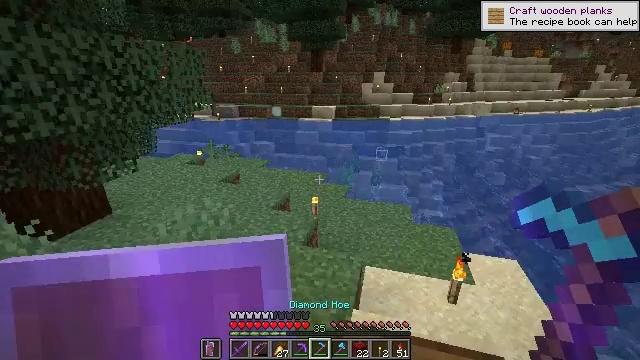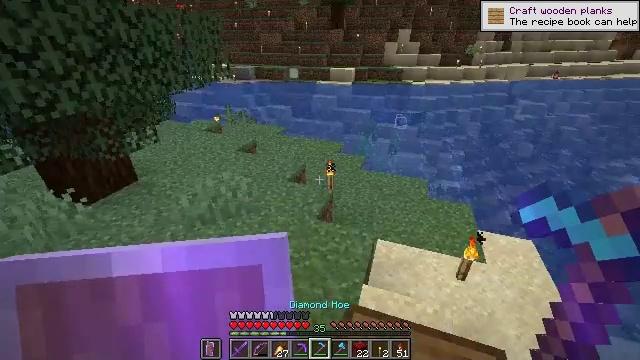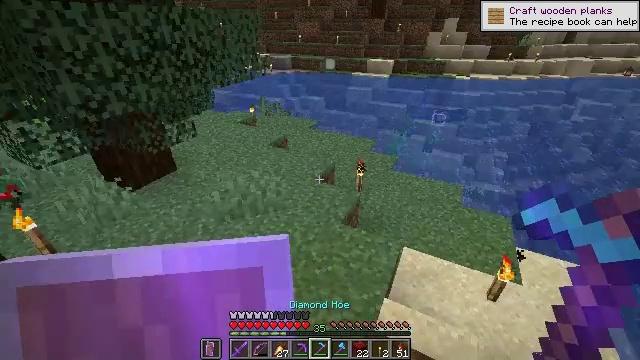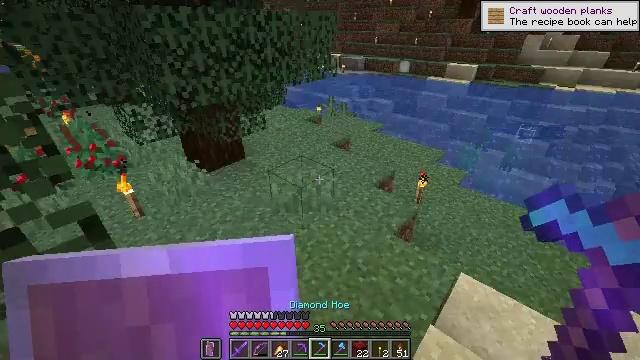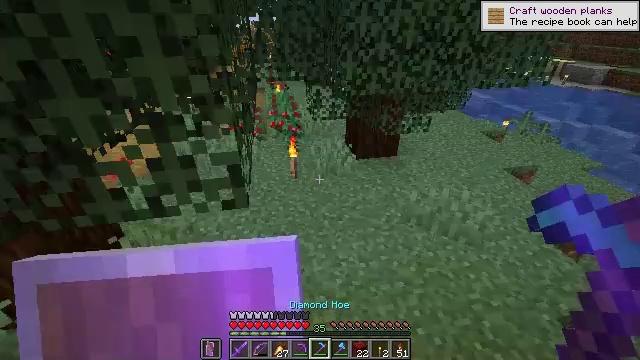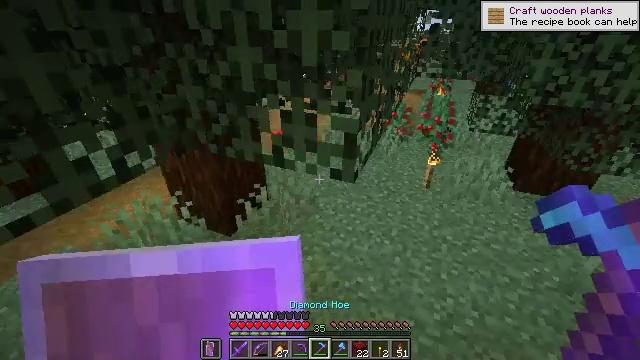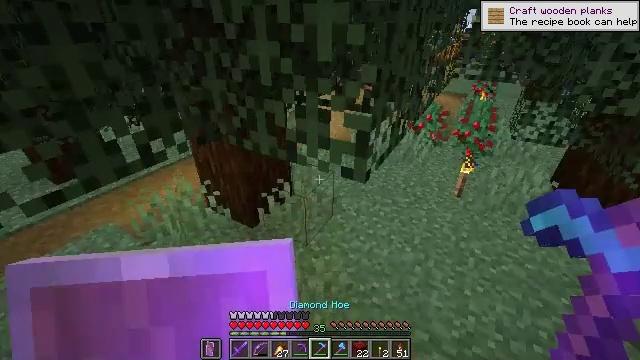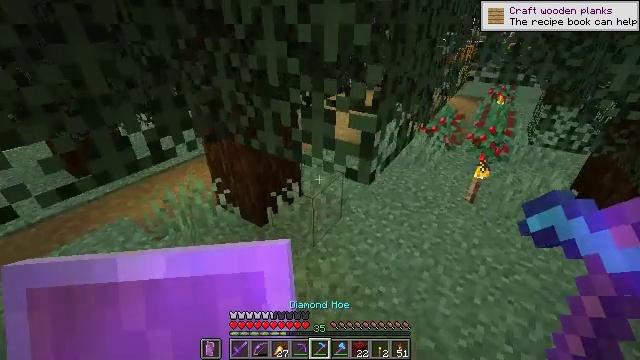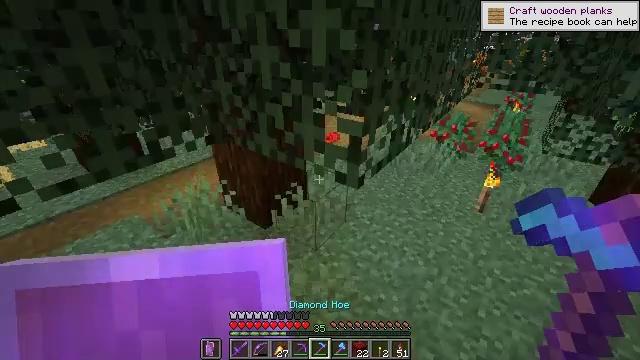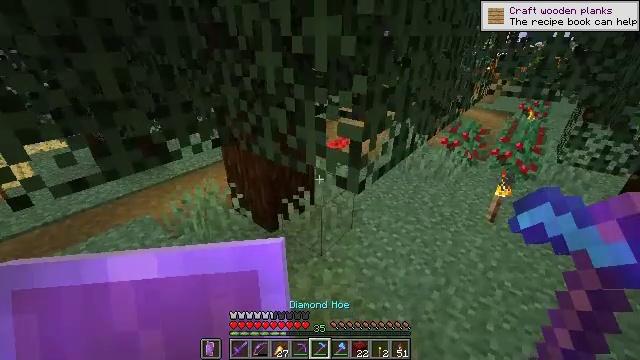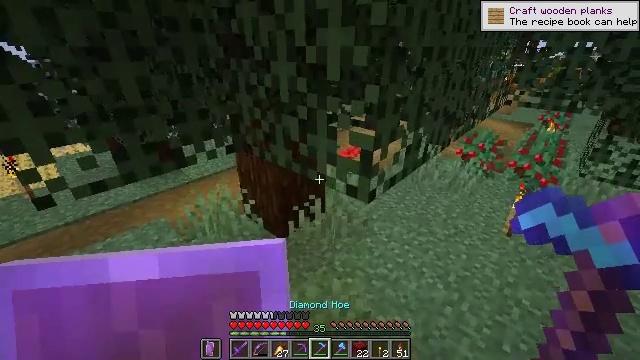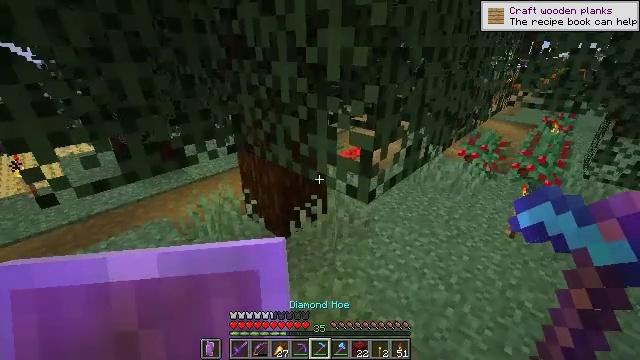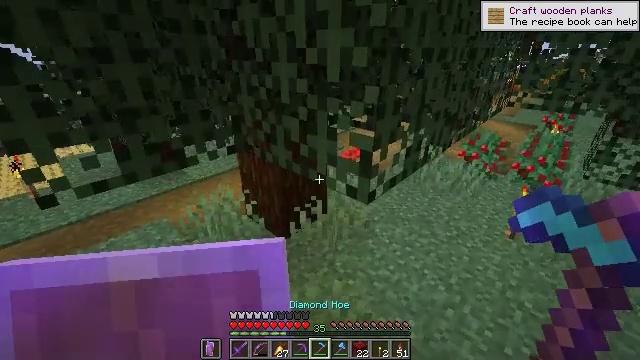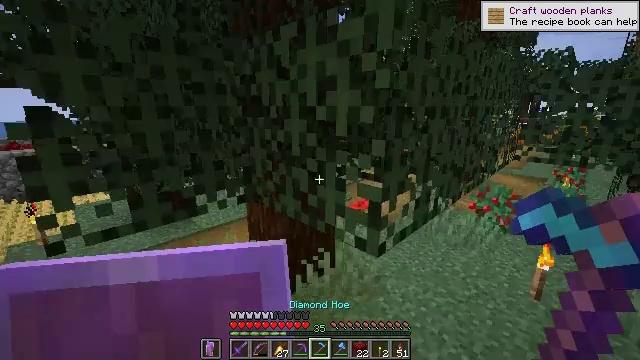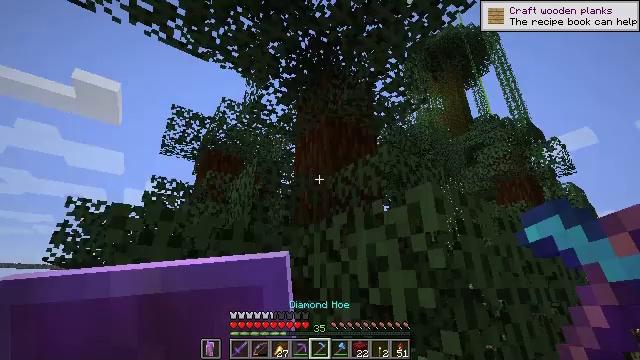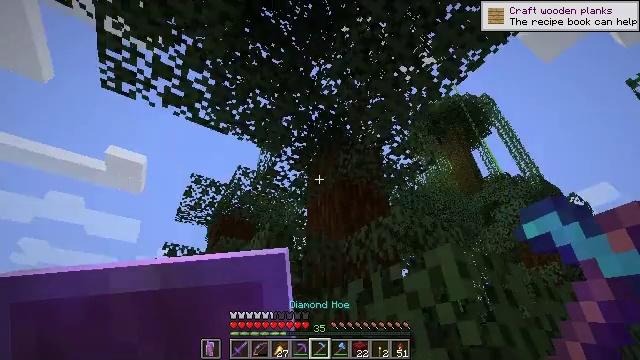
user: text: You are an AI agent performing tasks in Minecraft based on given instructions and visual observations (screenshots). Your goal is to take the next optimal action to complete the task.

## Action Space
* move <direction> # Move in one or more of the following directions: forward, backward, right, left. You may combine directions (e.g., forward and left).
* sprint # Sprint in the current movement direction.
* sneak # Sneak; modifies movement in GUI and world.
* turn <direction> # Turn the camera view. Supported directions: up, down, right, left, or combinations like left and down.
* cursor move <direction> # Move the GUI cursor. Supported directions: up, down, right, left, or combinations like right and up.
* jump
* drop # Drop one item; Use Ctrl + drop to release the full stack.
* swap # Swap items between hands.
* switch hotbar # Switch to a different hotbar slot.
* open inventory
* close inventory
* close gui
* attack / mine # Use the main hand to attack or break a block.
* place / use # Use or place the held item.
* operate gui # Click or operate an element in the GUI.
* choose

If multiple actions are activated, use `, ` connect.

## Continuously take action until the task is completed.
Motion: motion action
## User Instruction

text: Collect spruce leaves for landscaping.
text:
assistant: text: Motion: move forward, turn left and down, jump
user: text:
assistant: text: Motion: move forward, turn left and down, jump
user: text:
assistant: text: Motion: move forward, turn left
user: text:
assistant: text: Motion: move forward, turn left
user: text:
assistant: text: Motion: turn left
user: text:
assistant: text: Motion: turn left
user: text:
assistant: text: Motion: turn left
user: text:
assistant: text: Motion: turn left and up
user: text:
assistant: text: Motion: turn left and up
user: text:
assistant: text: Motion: turn left and up
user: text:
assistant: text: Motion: no_op
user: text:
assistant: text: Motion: no_op
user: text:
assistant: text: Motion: turn left and up
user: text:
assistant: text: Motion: turn left and up
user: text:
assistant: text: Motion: turn left and up
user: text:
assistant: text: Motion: turn up
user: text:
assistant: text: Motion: turn up
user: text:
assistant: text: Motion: turn up
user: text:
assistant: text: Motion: no_op
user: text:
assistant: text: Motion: no_op
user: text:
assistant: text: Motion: no_op
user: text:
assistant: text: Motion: no_op
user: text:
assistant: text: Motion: no_op
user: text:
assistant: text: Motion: no_op
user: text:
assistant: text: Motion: turn right and up
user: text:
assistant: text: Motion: turn right and up
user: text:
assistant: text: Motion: attack / mine
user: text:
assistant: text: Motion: attack / mine
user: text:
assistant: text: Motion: attack / mine
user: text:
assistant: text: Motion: turn right, attack / mine